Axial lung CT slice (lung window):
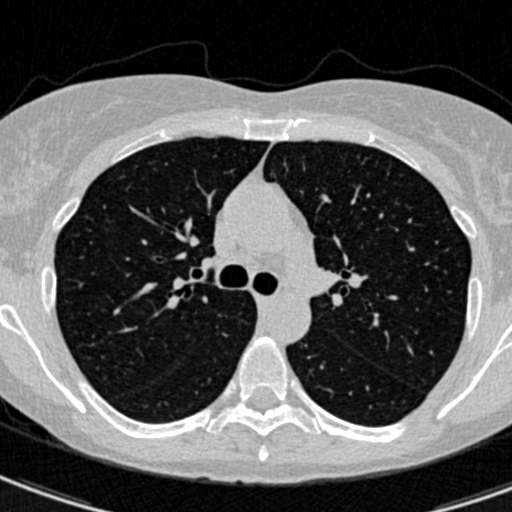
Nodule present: no